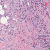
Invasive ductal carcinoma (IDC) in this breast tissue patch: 1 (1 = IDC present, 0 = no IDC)